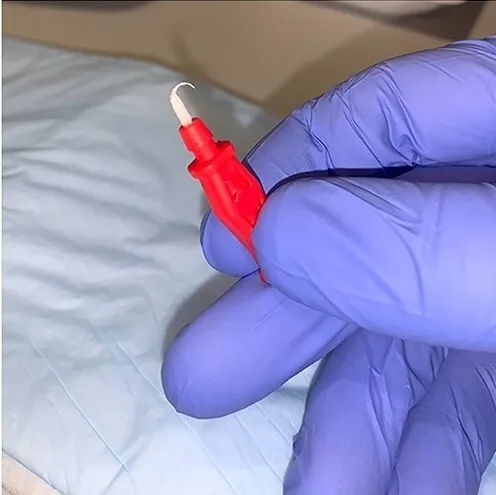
Catheter hub twisted off from the body of the catheter.
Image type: radiology (ct)